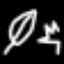
Label: leaf